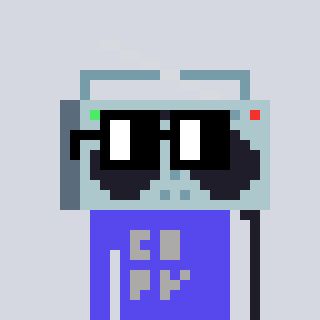
a pixel art character with square black glasses, a boombox-shaped head and a computerblue-colored body on a cool background